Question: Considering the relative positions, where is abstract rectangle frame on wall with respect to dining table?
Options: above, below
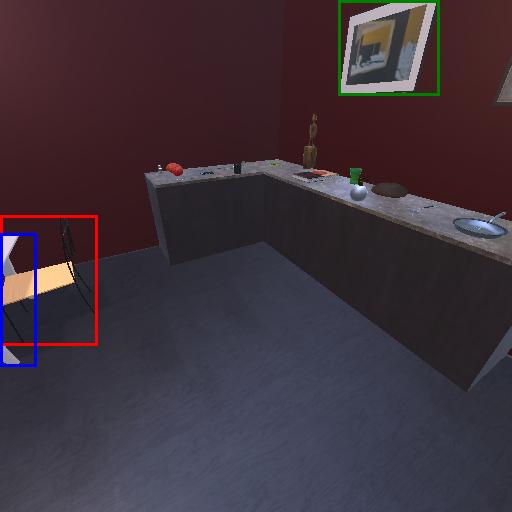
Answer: above